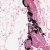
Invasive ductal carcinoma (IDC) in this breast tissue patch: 0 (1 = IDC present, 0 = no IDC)